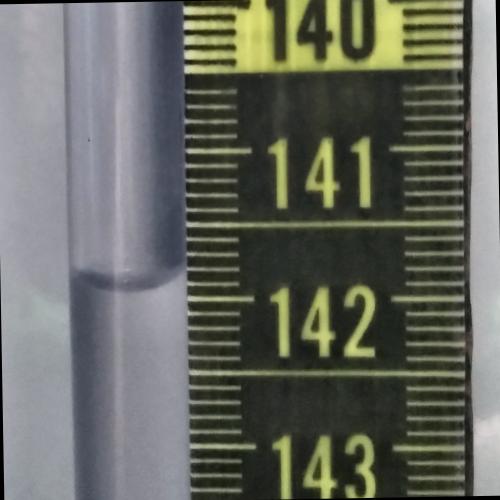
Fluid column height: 141.9 cm